Interaction volume radius: 10 \u00c5
Interaction volume height: 25 \u00c5
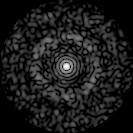
Disorder parameter: 0.843